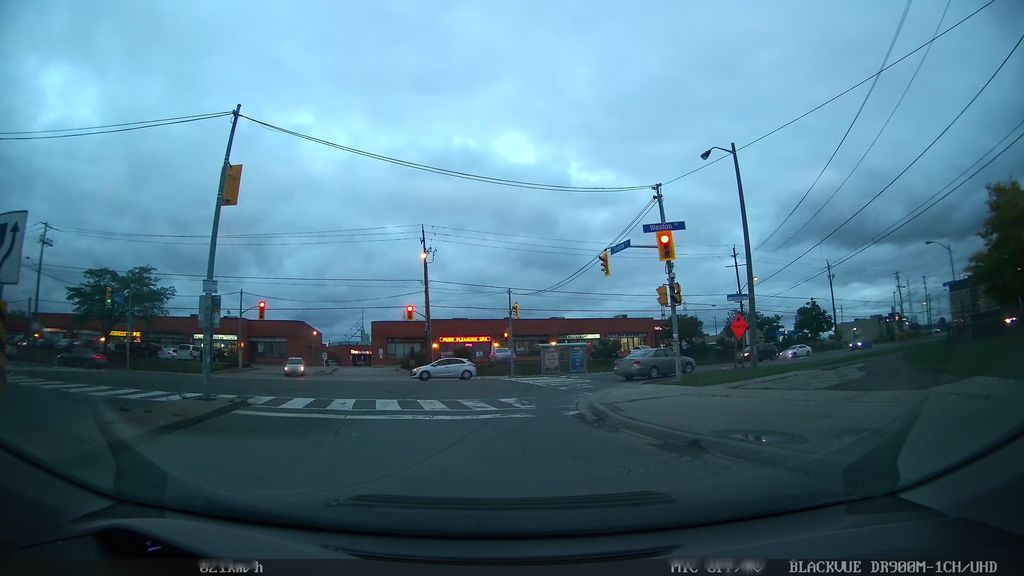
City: toronto